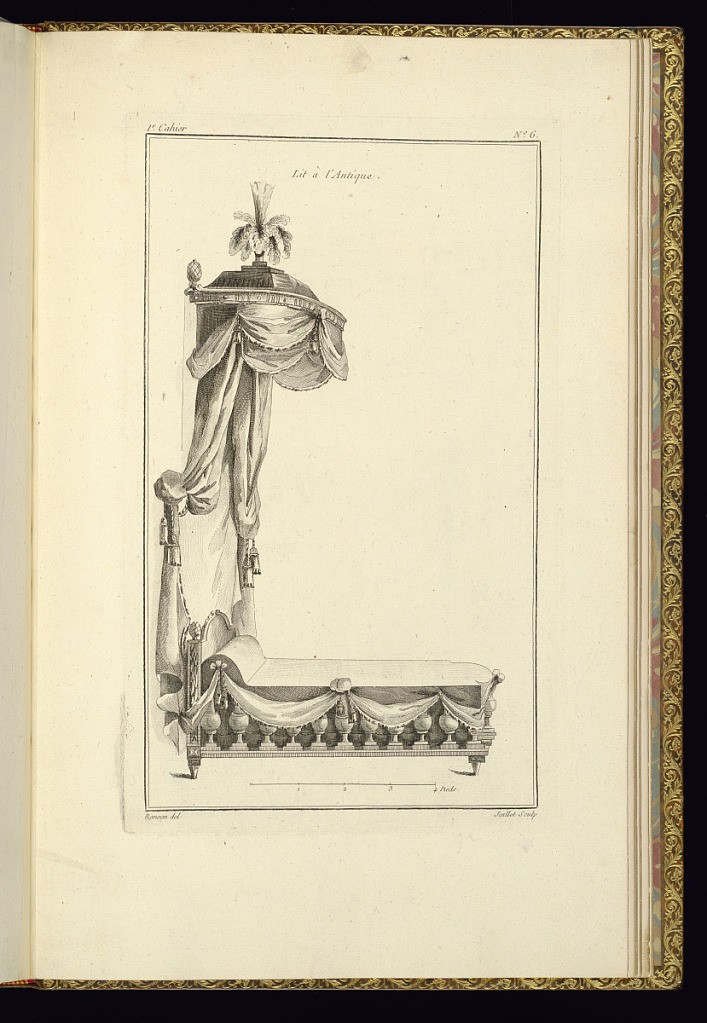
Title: Lit à l’Antique
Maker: Pierre Ranson, French, 1736–1786
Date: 1779-90
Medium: Etching and engraving on laid paper
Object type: Print
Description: Design for a canopy bed with a small crown (baldachin) (side view) projecting from the wall at the head of the bed, with no outer posts or footboard. The canopy is topped with a central feather finial and side acorn finial. The curtains are drawn back and tied with rope with tassels. The bed frame is decorated with balusters and drapery tied back with rope and curtains. The bed posts have acorn finials and feature a leaf running pattern along the side. The plate is titled, numbered, and signed. A scale below.